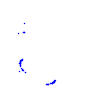
Particle: kaon